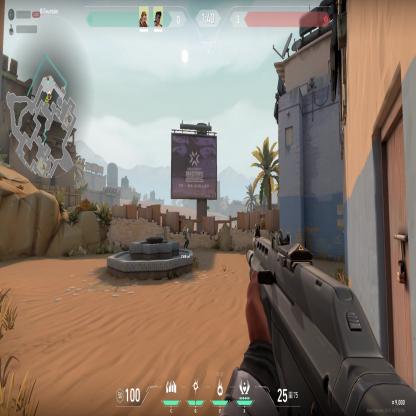
Label: teammate